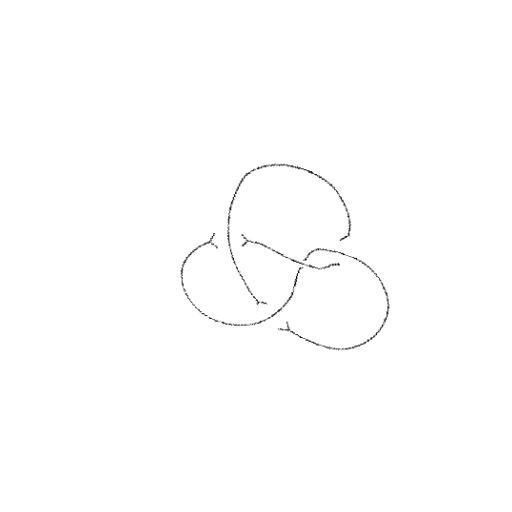
Crossing number: 4